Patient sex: M
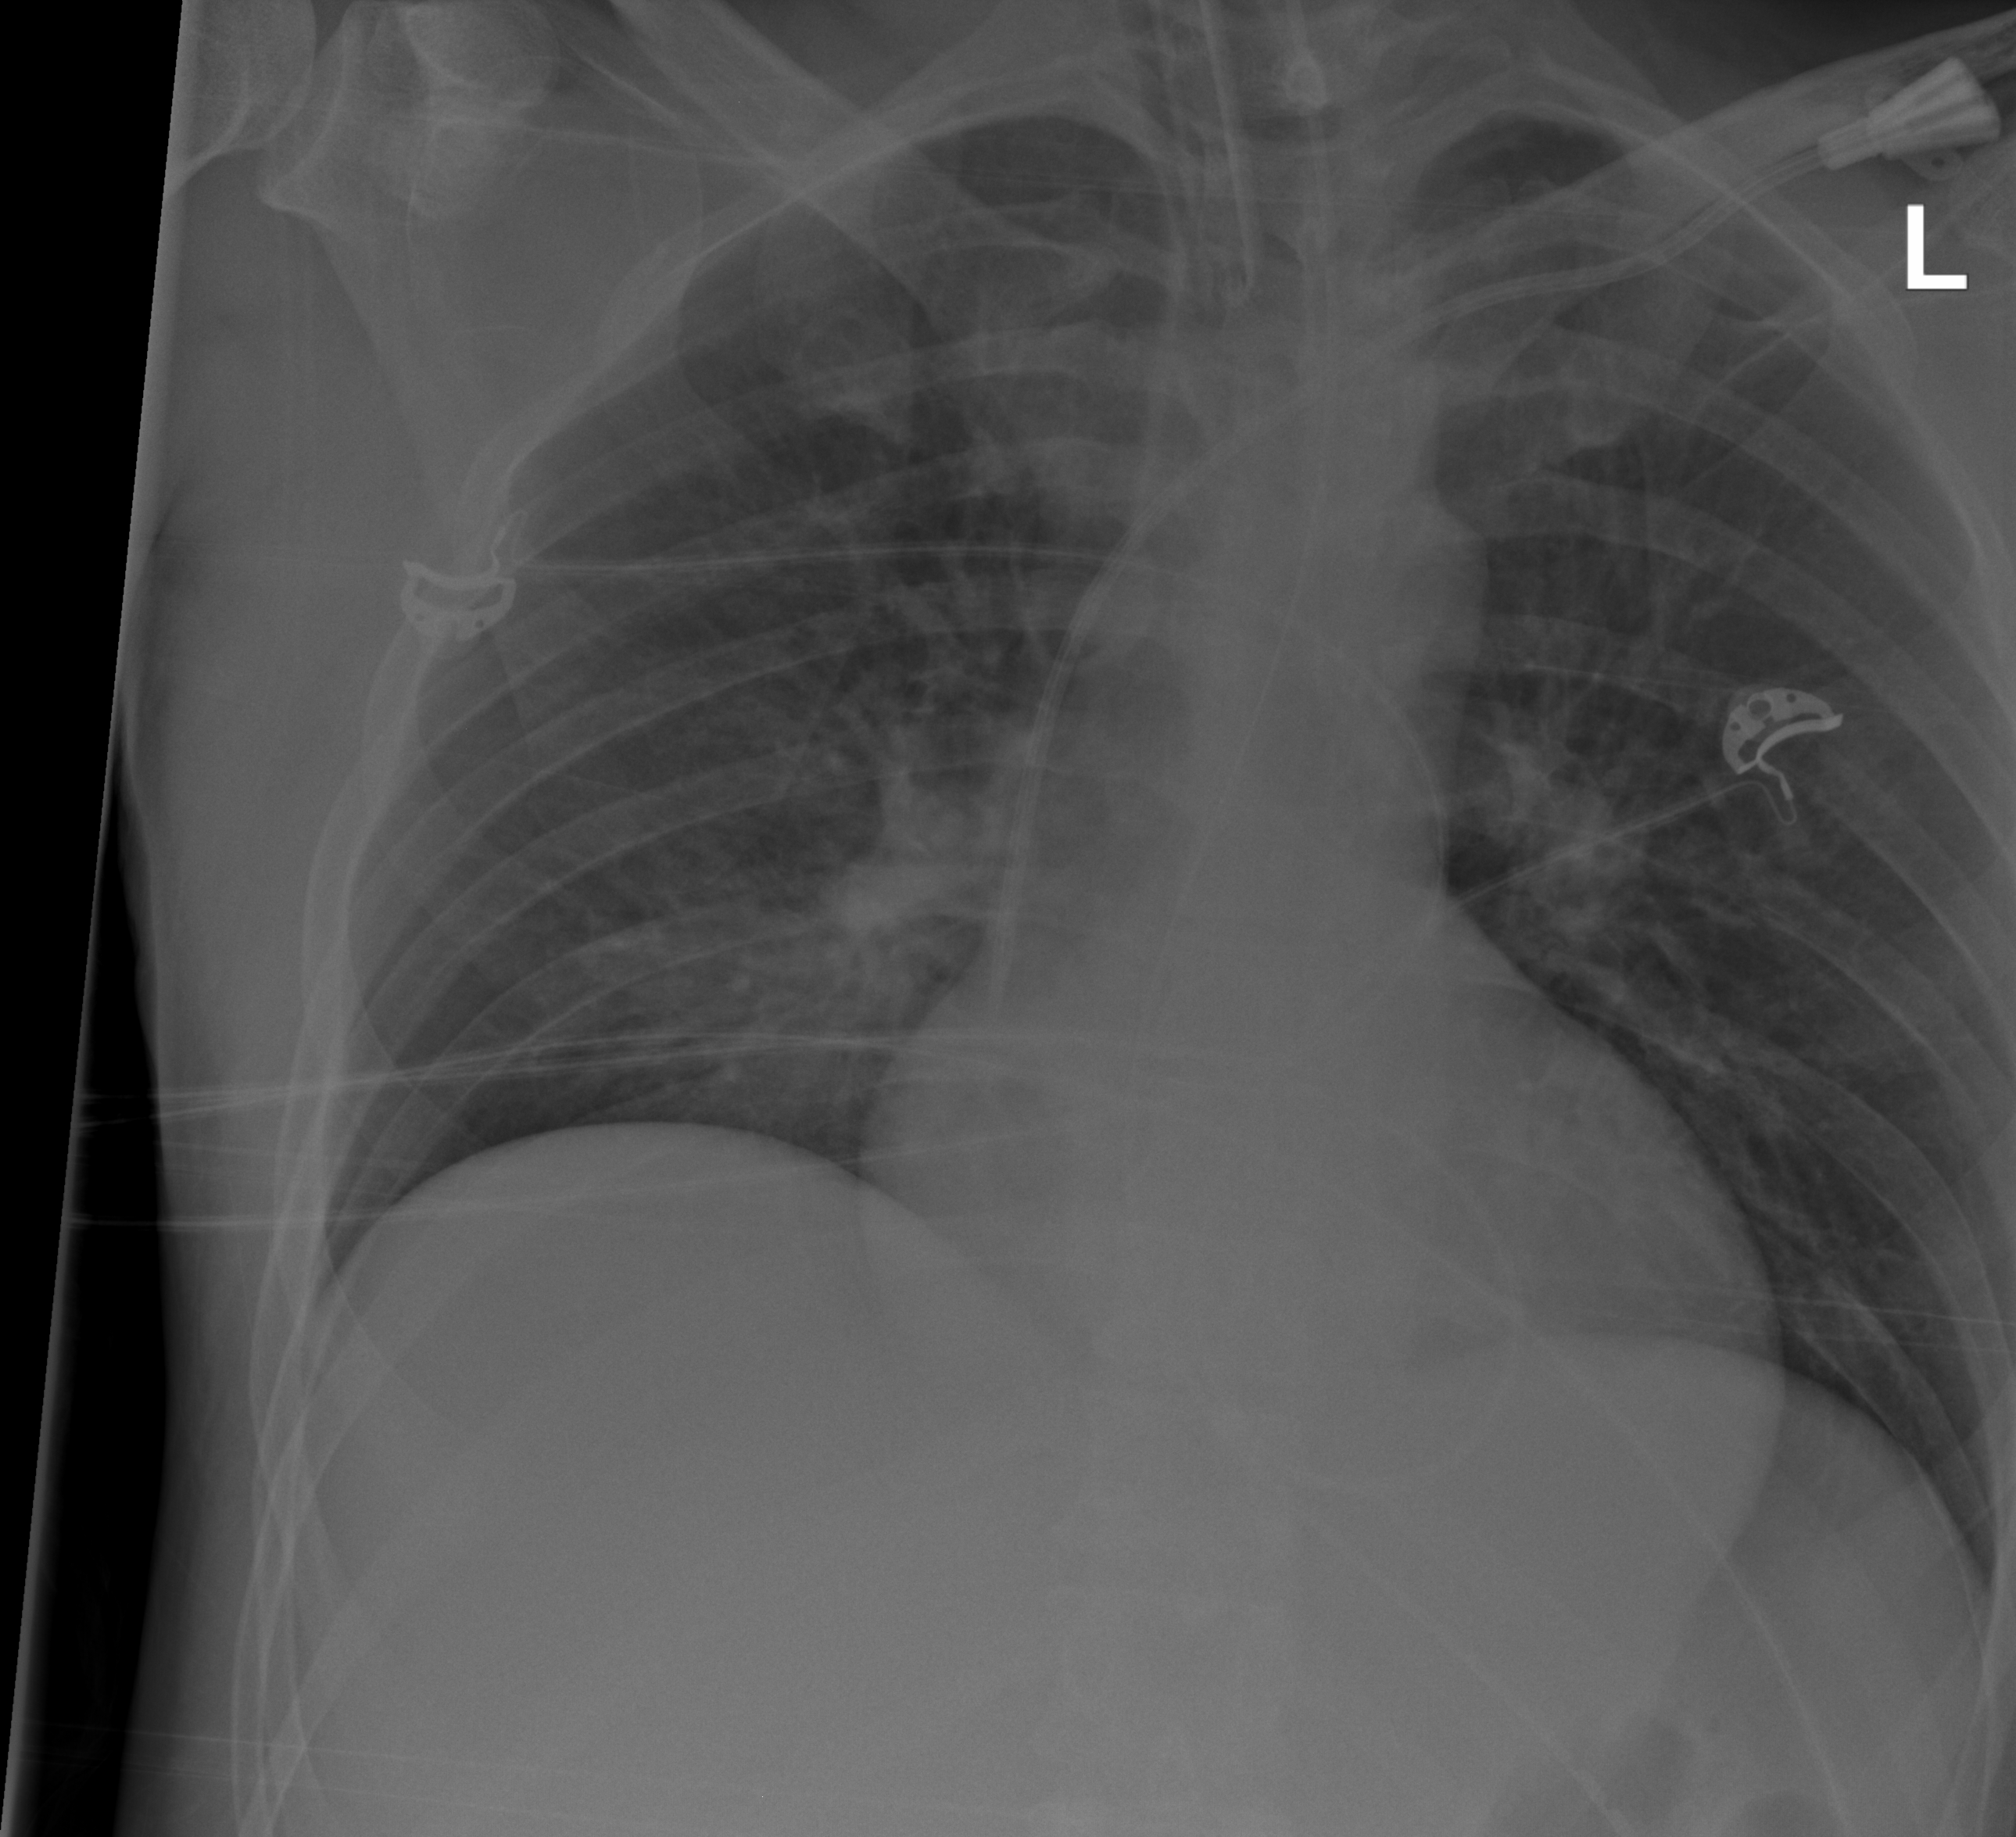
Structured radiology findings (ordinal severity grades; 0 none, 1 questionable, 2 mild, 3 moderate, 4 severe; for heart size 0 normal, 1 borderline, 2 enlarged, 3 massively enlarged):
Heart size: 0
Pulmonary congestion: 0
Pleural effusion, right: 0
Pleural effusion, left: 0
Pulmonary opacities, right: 2
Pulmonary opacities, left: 0
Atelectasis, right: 2
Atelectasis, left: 0